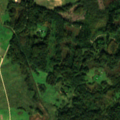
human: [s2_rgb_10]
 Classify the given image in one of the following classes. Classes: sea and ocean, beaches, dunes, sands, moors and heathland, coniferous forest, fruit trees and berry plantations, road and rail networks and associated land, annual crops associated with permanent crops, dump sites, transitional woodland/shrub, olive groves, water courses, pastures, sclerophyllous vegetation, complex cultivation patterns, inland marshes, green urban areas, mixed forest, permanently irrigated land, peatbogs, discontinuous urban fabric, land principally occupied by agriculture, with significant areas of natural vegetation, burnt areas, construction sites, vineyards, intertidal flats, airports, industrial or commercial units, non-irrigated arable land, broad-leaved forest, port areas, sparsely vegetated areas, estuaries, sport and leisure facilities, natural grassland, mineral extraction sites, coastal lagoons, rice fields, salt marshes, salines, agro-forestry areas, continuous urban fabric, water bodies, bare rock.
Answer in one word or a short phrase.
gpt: pastures, land principally occupied by agriculture, with significant areas of natural vegetation, broad-leaved forest